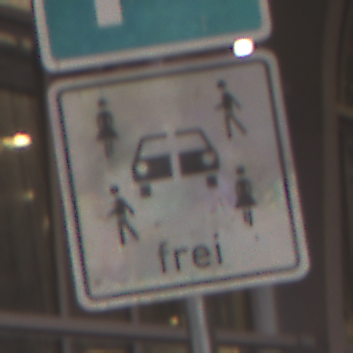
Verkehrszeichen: CarsharingfahrzeugeFrei
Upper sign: Parken
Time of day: NotSpecified
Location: Indoor (Urban)
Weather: NotSpecified
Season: NotSpecified
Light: Artificial